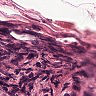
Metastatic tissue present: yes